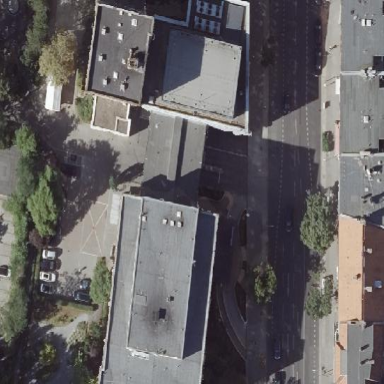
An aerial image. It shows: Hospital building with flat roof.